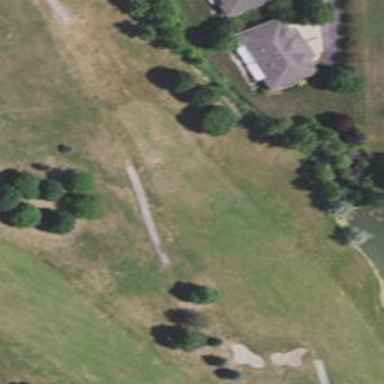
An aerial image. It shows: Service road designated as golf cart path.